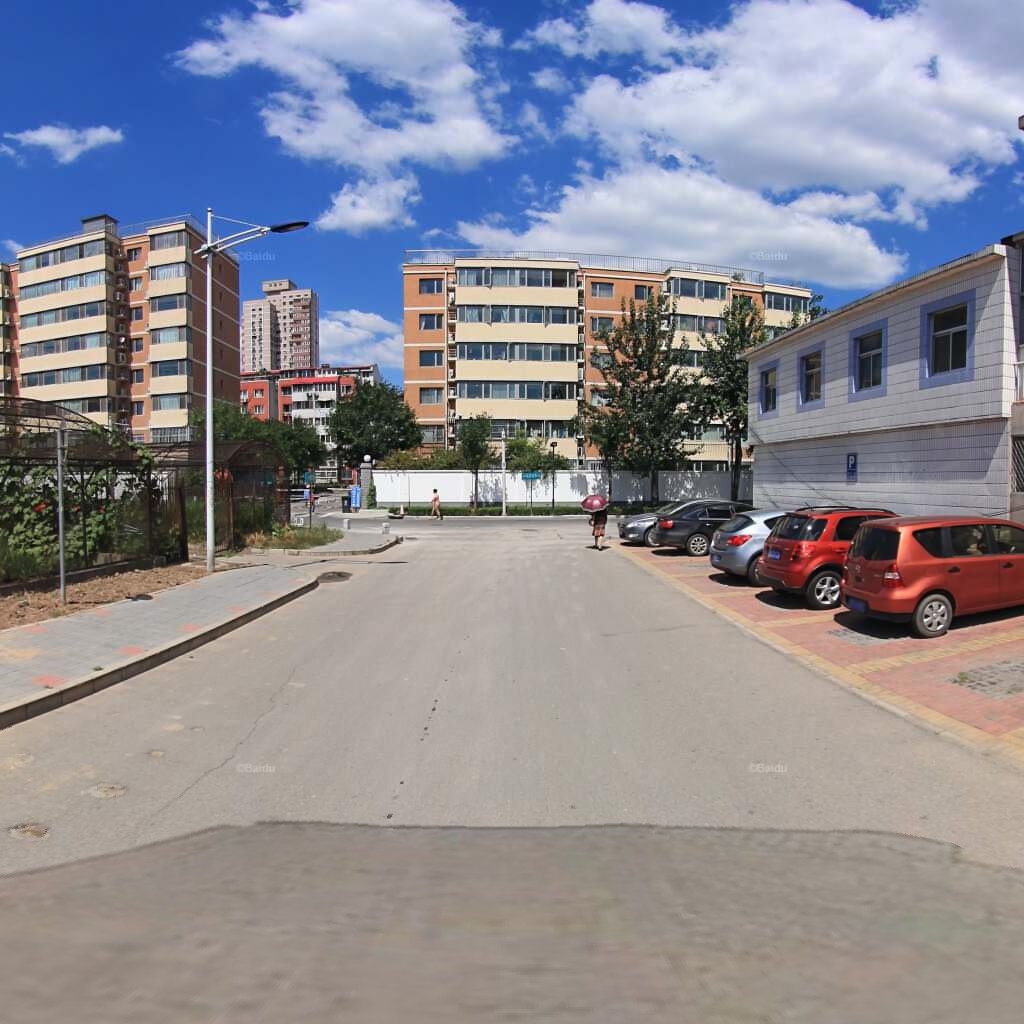
Region: Haidian
Road damage annotations: longitudinal crack, pothole, pothole, pothole, pothole